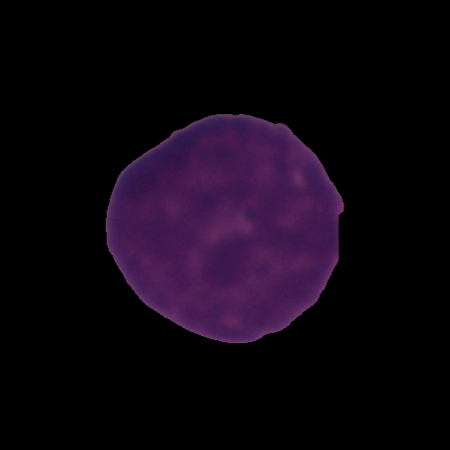
Label: healthy